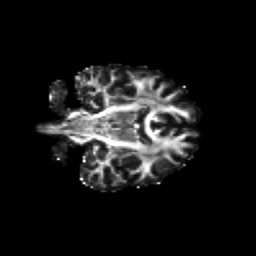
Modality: FA
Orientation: coronal
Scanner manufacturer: siemens
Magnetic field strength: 3 T
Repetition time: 9.2 s
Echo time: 0.084 s